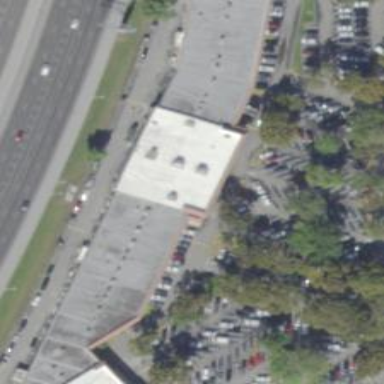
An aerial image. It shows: Mall building.